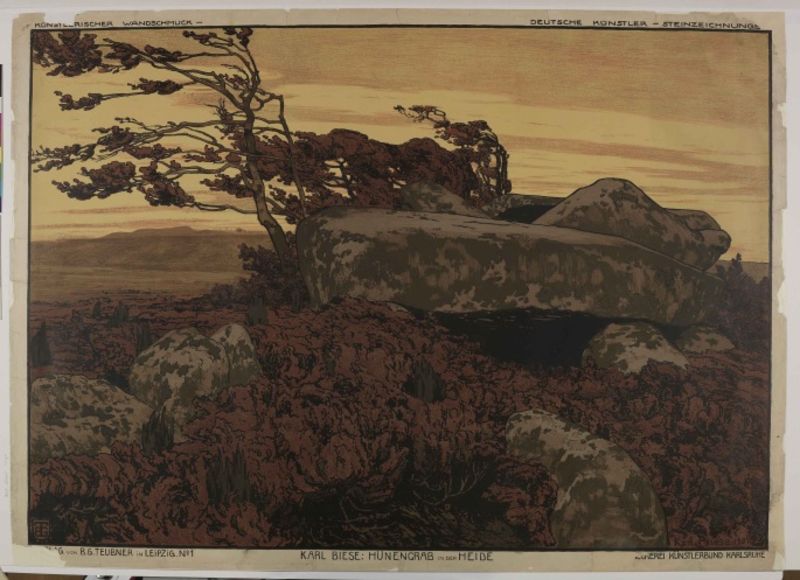
Titel: Hünengrab in der Heide
Künstler: Karl Biese
Standort: Karlsruhe
Institution: Staatliche Kunsthalle Karlsruhe
Schlagwörter: baum, berg, felsen, himmel, laub, wolken, landschaft, abend, braun, licht, vordergrund, rot, stein, steine, ferne, hügel, wind, gebüsch, pflanzen, höhle, schrift, fels, romantik, sturm, jugendstil, heide, zweig, moos, abendhimmel, druck, lithographie, text, runge, grab, heidekraut, macchia, karl biese